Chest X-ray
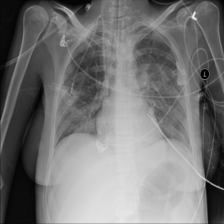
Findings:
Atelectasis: negative
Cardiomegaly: negative
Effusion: negative
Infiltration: negative
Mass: negative
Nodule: negative
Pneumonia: negative
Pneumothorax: negative
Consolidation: negative
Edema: negative
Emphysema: negative
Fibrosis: negative
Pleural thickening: negative
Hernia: negative